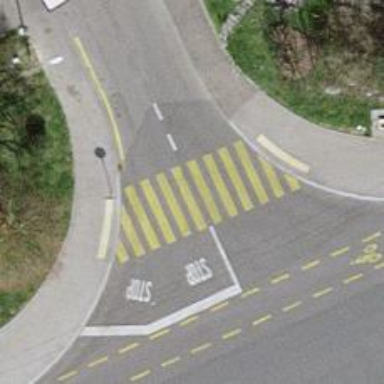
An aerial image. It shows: Uncontrolled zebra crossing with notable zebra markings.